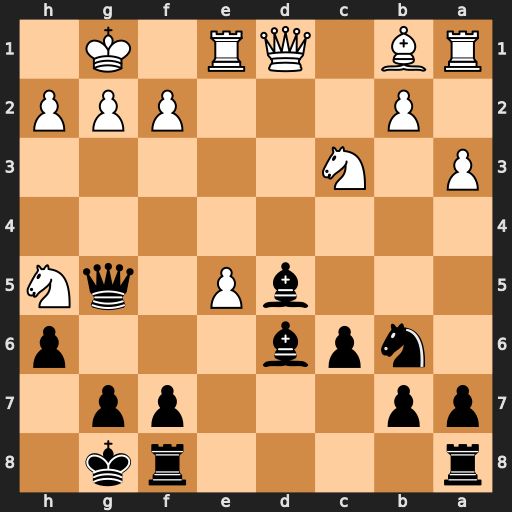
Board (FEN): r4rk1/pp3pp1/1npb3p/3bP1qN/8/P1N5/1P3PPP/RB1QR1K1
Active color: b
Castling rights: -
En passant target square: -
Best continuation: Qxg2#